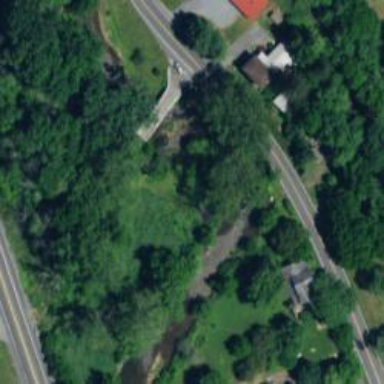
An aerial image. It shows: Service road that crosses over bridge.